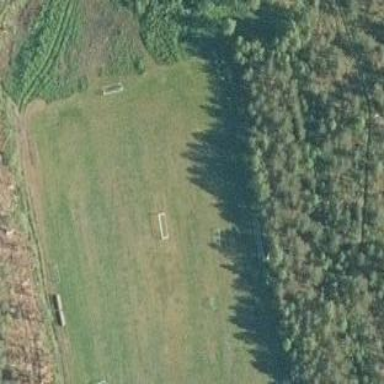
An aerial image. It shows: Soccer pitch for leisureland activities.